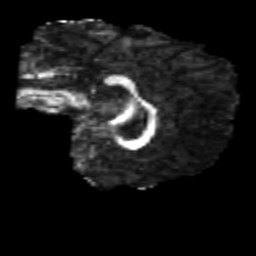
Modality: FA
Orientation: sagittal
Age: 26
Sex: female
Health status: healthy
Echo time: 0.074 s